Interaction volume radius: 5 \u00c5
Interaction volume height: 30 \u00c5
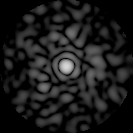
Disorder parameter: 0.8785